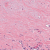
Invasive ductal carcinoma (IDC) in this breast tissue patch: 0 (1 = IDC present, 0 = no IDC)